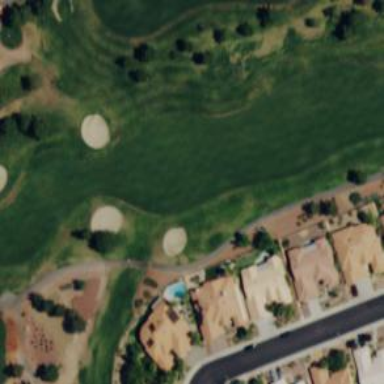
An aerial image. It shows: Golf hole.